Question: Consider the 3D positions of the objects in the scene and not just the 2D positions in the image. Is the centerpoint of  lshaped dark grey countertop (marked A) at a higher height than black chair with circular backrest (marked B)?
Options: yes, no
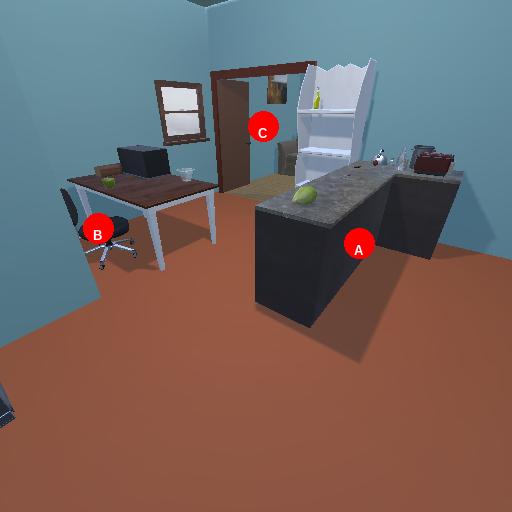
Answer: yes